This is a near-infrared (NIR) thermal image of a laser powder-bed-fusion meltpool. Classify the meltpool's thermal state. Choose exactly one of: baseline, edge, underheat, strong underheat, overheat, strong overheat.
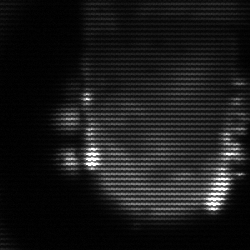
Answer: baseline